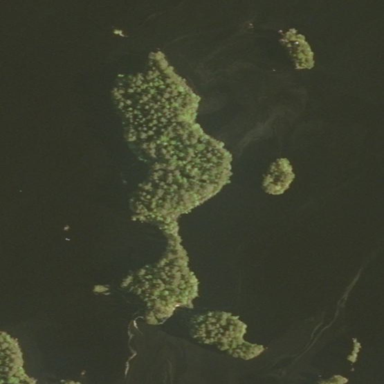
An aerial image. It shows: Islet covered with woodland.